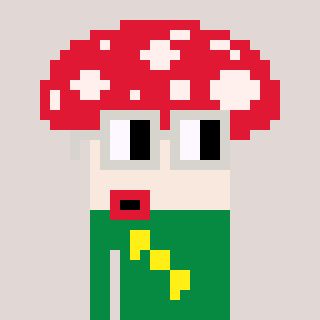
a pixel art character with square light gray glasses, a mushroom-shaped head and a green-colored body on a warm background